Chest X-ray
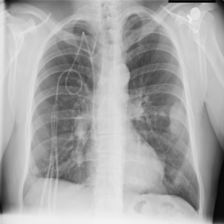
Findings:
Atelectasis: negative
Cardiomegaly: negative
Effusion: negative
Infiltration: negative
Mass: positive
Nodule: negative
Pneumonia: negative
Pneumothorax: negative
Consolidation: negative
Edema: negative
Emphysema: negative
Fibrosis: negative
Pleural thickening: negative
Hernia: negative